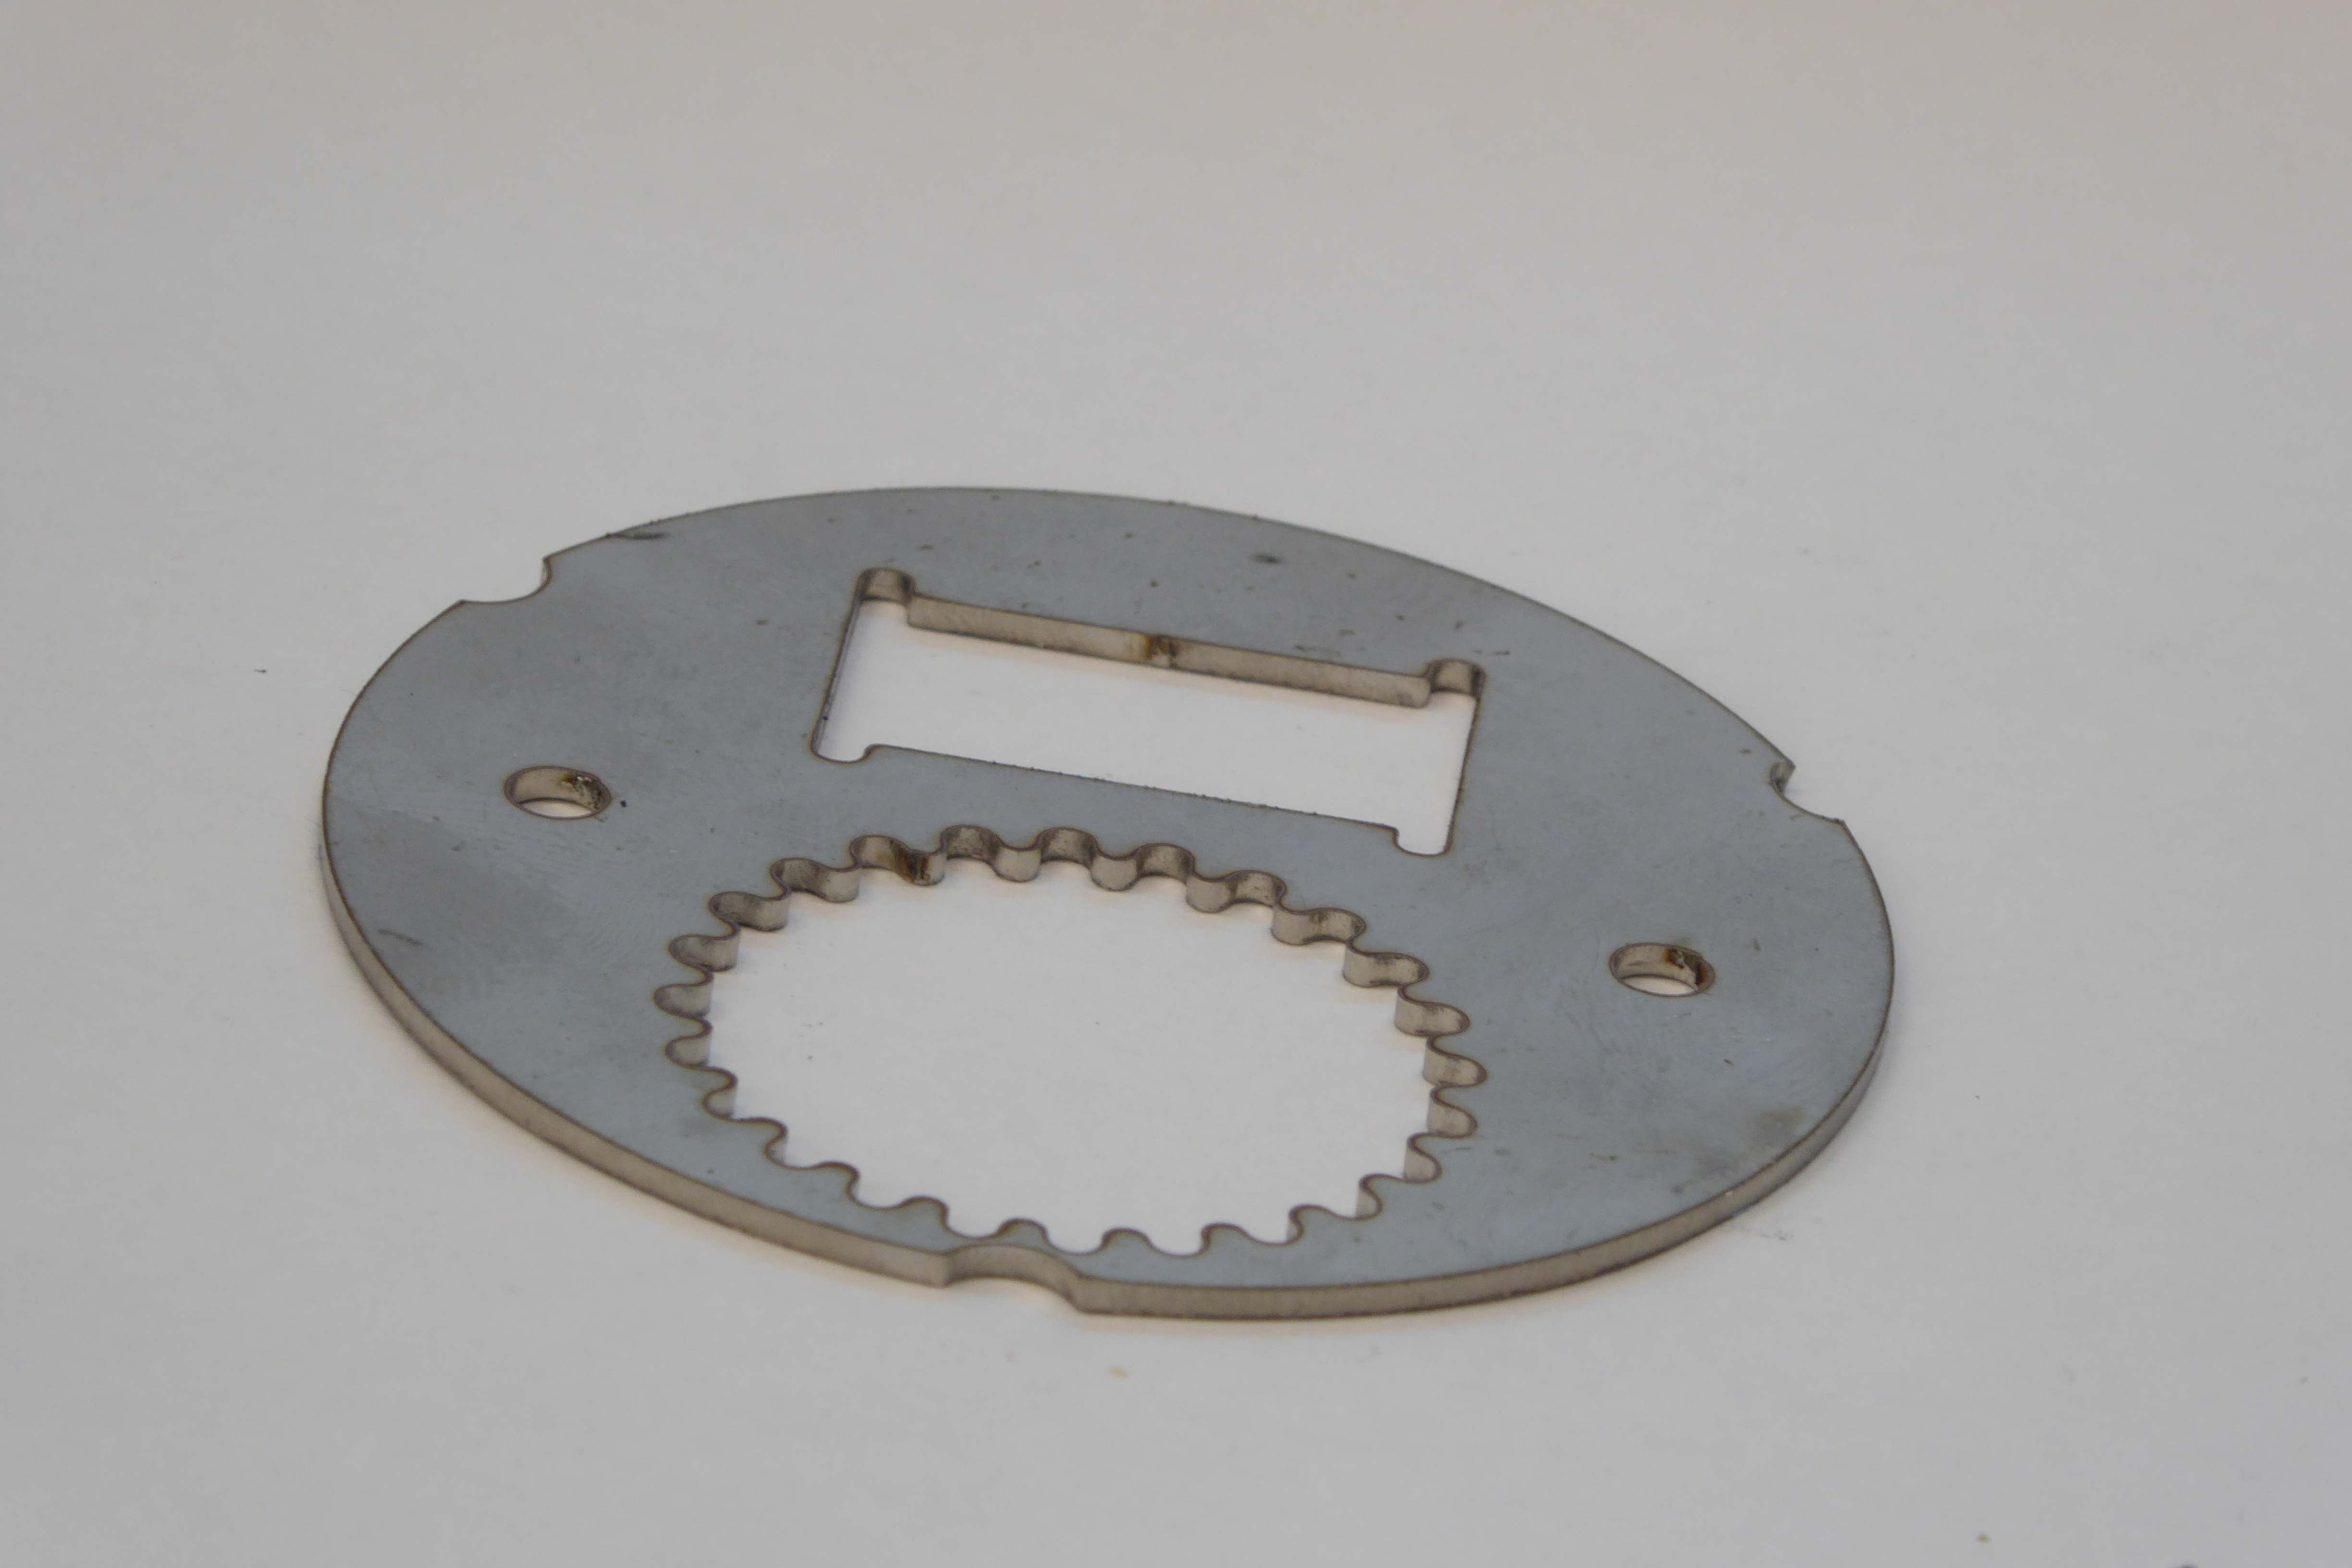
Label: Bottle Opener - Inlay